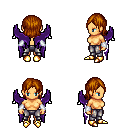
a pixel art fantasy rpg character, female body template, human, tanned skin, purple wings, metal pants, brunette long bangs hairstyle, white cloth bracers, gold boots, four views (front, back, left, right), 2x2 character sprite sheet, small pixel art, hard edges, no anti-aliasing